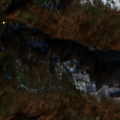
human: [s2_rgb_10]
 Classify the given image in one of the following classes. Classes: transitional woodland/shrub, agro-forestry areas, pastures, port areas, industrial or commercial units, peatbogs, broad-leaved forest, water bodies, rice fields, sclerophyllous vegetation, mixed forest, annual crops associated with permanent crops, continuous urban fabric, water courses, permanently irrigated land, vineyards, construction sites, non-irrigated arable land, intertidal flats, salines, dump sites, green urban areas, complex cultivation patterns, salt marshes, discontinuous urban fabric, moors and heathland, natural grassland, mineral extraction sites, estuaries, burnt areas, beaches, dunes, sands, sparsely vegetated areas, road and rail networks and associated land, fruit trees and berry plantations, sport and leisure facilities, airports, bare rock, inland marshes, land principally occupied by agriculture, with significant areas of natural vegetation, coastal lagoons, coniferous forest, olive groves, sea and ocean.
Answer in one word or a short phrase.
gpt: land principally occupied by agriculture, with significant areas of natural vegetation, broad-leaved forest, transitional woodland/shrub